Field crop: maize
Growth stage: 2
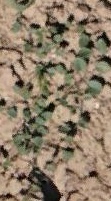
Species: convolvulus